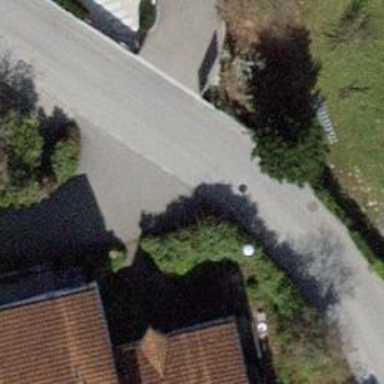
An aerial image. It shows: Residential road with asphalt surface.